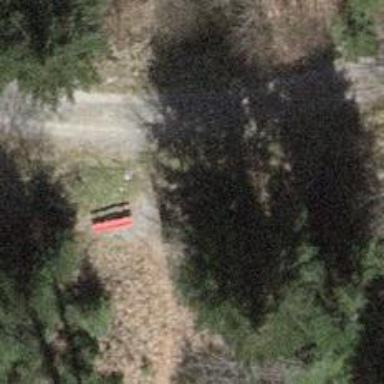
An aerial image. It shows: Red bench.